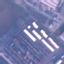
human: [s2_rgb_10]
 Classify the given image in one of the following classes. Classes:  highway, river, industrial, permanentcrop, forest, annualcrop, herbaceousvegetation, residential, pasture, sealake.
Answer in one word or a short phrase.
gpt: Industrial